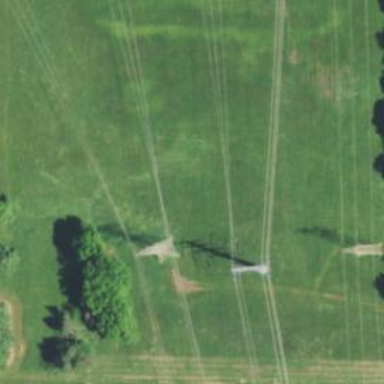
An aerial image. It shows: Lattice structure tower used for power transmission.